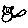
Label: cat